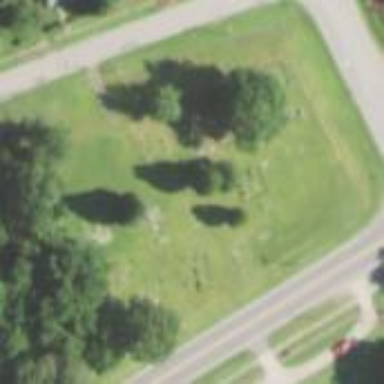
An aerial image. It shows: Cemetery.